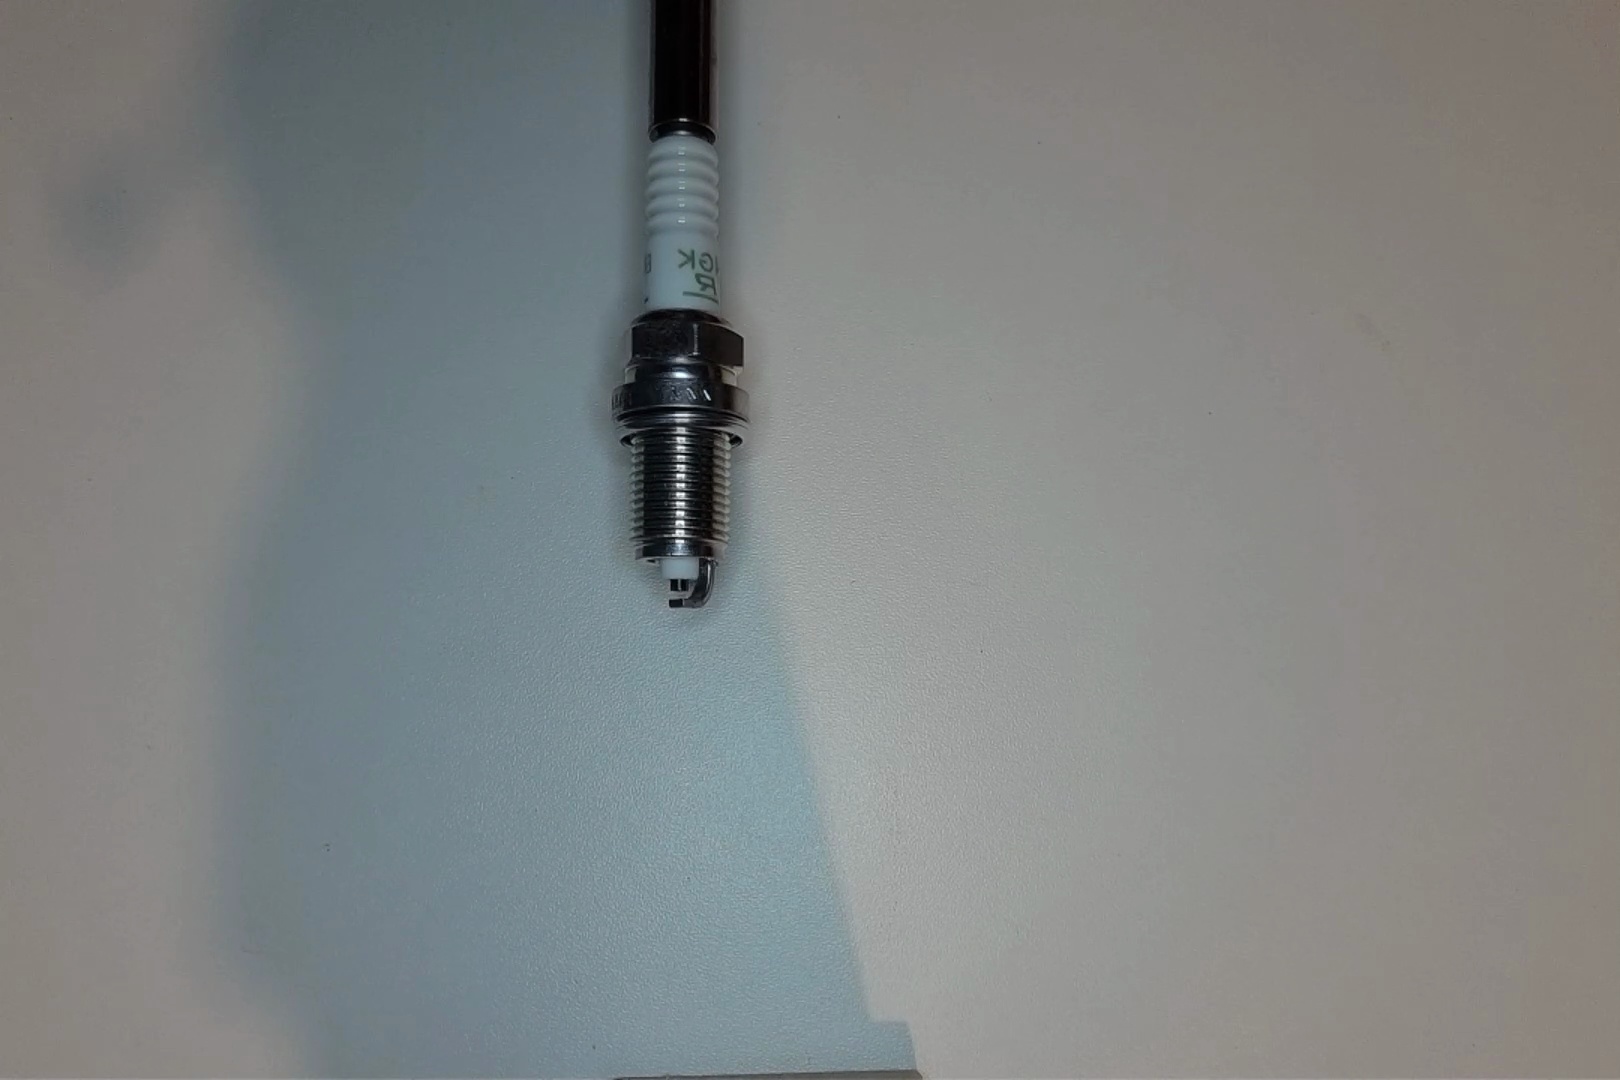
Label: normal